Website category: game
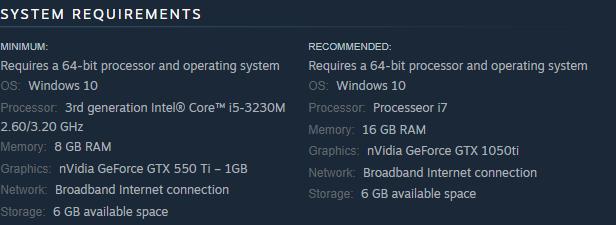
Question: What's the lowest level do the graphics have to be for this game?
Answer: nVidia GeForce GTX 550 Ti 1GB

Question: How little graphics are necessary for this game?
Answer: nVidia GeForce GTX 550 Ti 1GB

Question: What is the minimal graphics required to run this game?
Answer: nVidia GeForce GTX 550 Ti 1GB

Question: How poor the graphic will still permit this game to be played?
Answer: nVidia GeForce GTX 550 Ti 1GB

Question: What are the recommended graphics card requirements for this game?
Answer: nVidia GeForce GTX 1050ti

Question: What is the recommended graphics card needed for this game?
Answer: nVidia GeForce GTX 1050ti

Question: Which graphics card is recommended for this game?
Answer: nVidia GeForce GTX 1050ti

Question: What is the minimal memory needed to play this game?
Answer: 8 GB RAM

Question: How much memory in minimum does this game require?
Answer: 8 GB RAM

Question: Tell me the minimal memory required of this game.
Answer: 8 GB RAM

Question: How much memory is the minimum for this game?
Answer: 8 GB RAM

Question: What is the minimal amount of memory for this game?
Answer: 8 GB RAM

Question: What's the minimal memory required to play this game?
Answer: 8 GB RAM

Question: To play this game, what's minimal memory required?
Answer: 8 GB RAM

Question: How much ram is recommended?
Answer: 16 GB RAM

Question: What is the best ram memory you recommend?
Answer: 16 GB RAM

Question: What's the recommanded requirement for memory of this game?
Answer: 16 GB RAM

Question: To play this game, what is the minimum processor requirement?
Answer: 3rd generation Intel Core i5-3230M 2.60/3.20 GHz

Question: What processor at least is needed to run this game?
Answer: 3rd generation Intel Core i5-3230M 2.60/3.20 GHz

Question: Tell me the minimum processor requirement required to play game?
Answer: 3rd generation Intel Core i5-3230M 2.60/3.20 GHz

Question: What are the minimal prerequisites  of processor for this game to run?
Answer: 3rd generation Intel Core i5-3230M 2.60/3.20 GHz

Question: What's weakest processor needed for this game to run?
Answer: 3rd generation Intel Core i5-3230M 2.60/3.20 GHz

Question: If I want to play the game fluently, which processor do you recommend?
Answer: Processeor i7

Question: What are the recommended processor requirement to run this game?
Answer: Processeor i7

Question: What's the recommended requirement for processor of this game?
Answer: Processeor i7

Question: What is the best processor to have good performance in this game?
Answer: Processeor i7

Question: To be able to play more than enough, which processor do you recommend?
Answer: Processeor i7